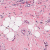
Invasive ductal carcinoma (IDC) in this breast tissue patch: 0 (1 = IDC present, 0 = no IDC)